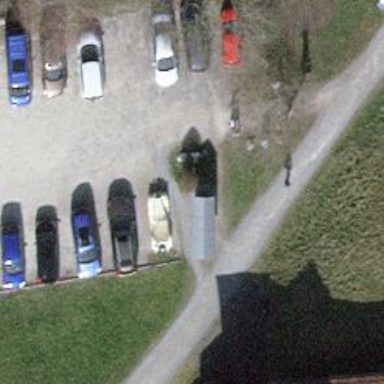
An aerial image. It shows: Farm shop.